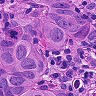
Metastatic tissue present: yes